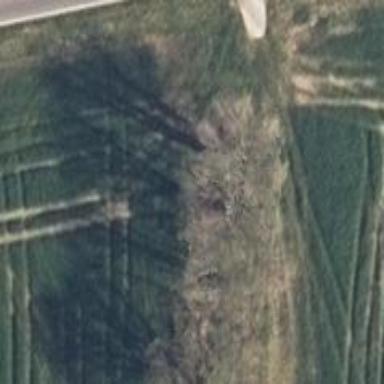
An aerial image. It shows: Row of deciduous broadleaved trees.